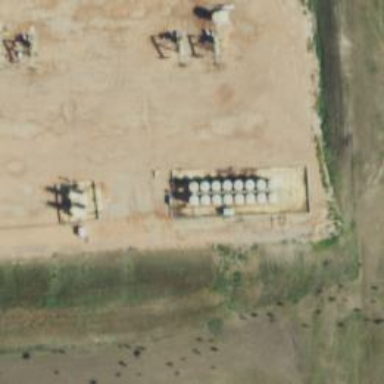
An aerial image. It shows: Storage tank that is man-made.